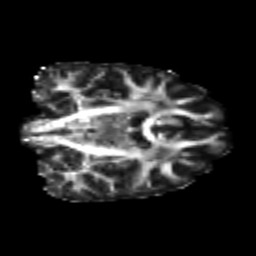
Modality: FA
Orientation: coronal
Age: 23
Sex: female
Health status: healthy
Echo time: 0.074 s